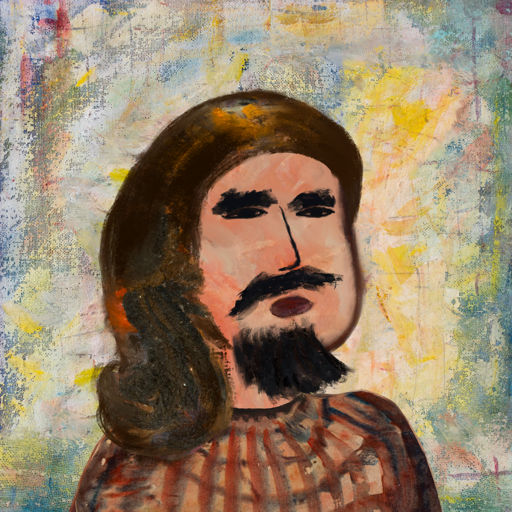
Background: Irani, Head And Neck Side: Roy_Bahadur, Face Side: Mosgoul, Bust: Orphan, Hair Side: Gypsy_Queen, Head Accessory: Blank, Second Necklace: Blank, Necklace: Blank, Baby: Blank